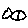
Label: fish